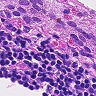
Metastatic tissue present: no